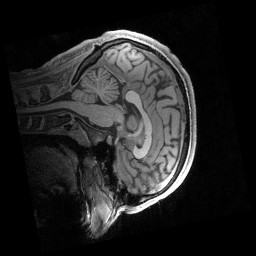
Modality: T1w
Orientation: sagittal
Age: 25
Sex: male
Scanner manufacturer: siemens
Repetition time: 2.4 s
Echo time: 0.00231 s